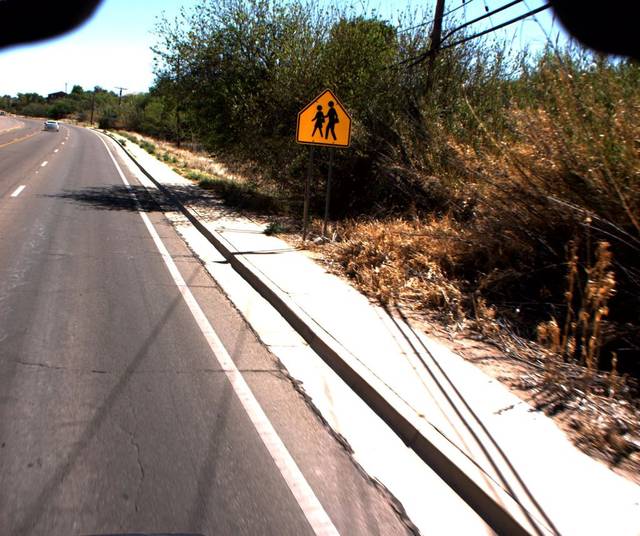
Region: United States
Coordinates: 31.355, -110.919